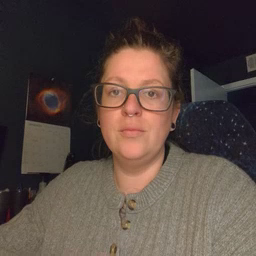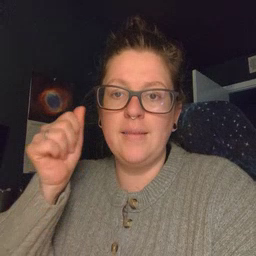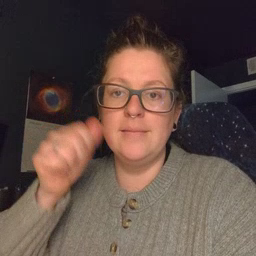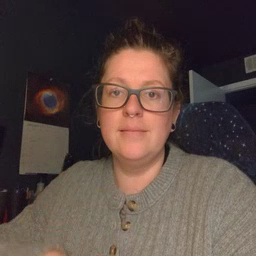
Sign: aunt